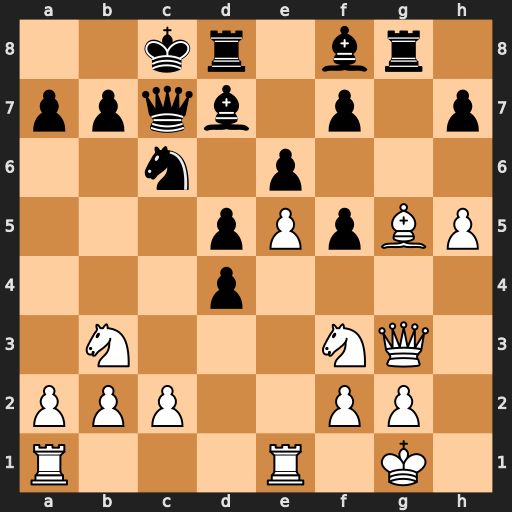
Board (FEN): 2kr1br1/ppqb1p1p/2n1p3/3pPpBP/3p4/1N3NQ1/PPP2PP1/R3R1K1
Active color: w
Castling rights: -
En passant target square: -
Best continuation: Bxd8 Rxg3 Bxc7